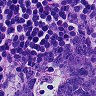
Metastatic tissue present: no